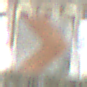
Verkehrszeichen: RichtungstafelnInKurvenKleinLinks
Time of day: Night
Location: Outdoor (Urban)
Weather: PartlyCloudy
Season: NotSpecified
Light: Artificial